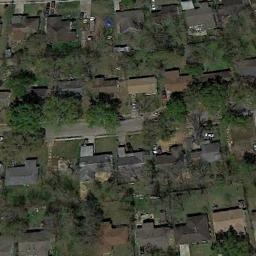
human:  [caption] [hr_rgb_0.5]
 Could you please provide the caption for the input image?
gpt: There are many trees in the middle residential area .

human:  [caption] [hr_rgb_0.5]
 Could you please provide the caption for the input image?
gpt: The dense medium residential area has lots of neatly arranged houses and some trees are among these houses .

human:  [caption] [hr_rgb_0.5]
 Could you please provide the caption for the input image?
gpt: The medium residential is on the grass next to some trees and road .

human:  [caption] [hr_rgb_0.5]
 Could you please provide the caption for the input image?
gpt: There are many medium-sized houses .

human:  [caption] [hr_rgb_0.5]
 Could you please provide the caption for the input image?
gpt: There are many buildings and green trees on the medium residential area .